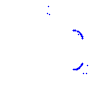
Particle: proton